Question: I have been trying to create a menu for emojis in my html file. I am importing data from a 'CSV' file converting it to a single dimension array and am trying to display it on the html page. I am able to display it but when I add a 'eventListener' to each cell of the table to display the emoji I clicked in the text field then It shows the last Emoji of the row
The CSV File contains all the Dec values for the emoji

---
Following is my code to display the emojis :
'''
function createEmojiDropdown(table) {
var i = 0;
table.forEach(e => {
var a = 0;
var row = document.createElement('tr');
row.id = "e-row"
while (a < 2) {
var cols = "&#" + table[i];
if (table[i] == undefined) {
return;
}
var cell = document.createElement('td');
cell.id = "e-cell";
cell.innerHTML = cols;
// cell.onclick = 'click_e(${cell.innerHTML})' // I have tried this too but it didn't work
row.append(cell);
cell.addEventListener('click', () => {
document.getElementById('message').value += cell.innerHTML;
});
a++;
i++;
}
document.getElementById('emojis').append(row);
});
}
var data = ["128512", "128514", "129315", "128518"]; //dummy data just for example
createEmojiDropdown(data);
'''
'''
<input type="text" class="message" id="message" placeholder="Type a message" />
<div class="emojis-container">
<div class="emojitext">Emoji</div>
<div class="emojis" id="emojis"></div>
</div>
'''
Is there any way of doing this? Thank you !
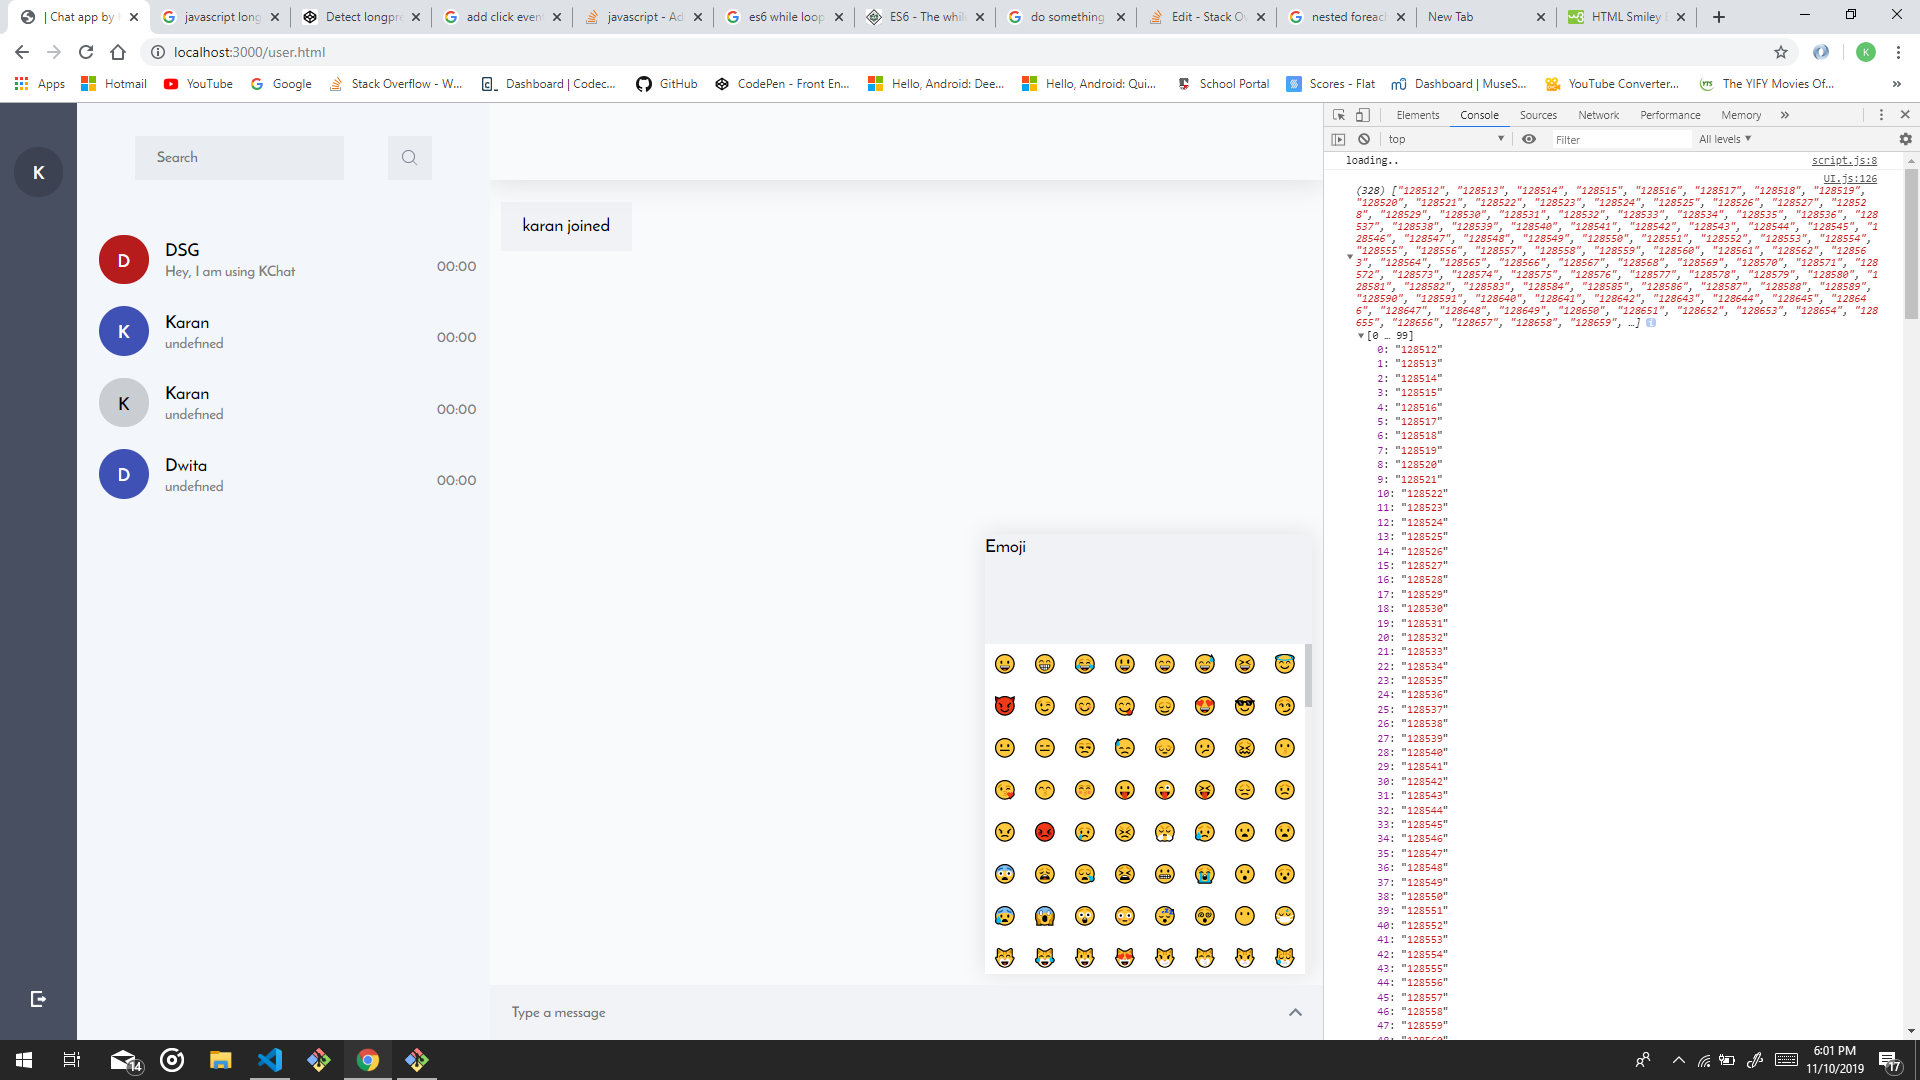
Answer: When binding the click event, you'll probably want to use the MouseEvent to find the cell that triggered the event:
'''
cell.addEventListener('click', event => {
document.getElementById('message').value += event.target.innerHTML;
});
'''